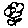
Label: flower